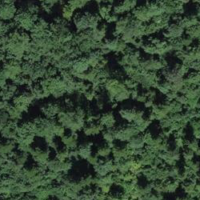
EUNIS habitat code: 41
Species observed at this site:
Caltha palustris